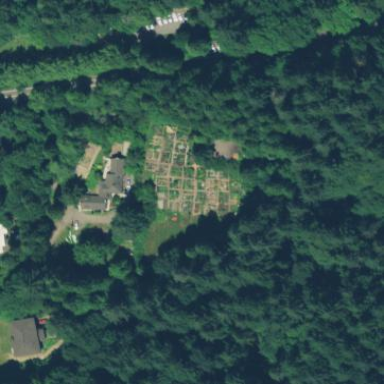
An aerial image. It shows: Community garden providing leisure land.